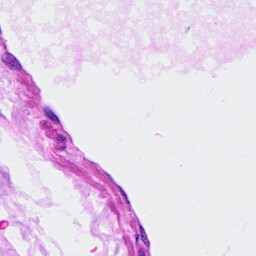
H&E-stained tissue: Ovarian